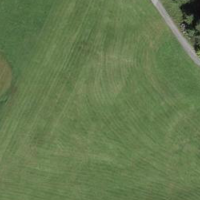
EUNIS habitat code: 26
Species observed at this site:
Sorbus aucuparia